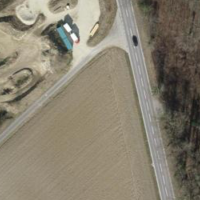
EUNIS habitat code: 52
Species observed at this site:
Cirsium vulgare